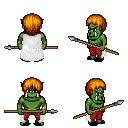
a pixel art fantasy rpg character, male body template, orc, green skin, white cape, red pants, dark blonde plain hairstyle, bracelets, black slippers, spear, four views (front, back, left, right), 2x2 character sprite sheet, small pixel art, hard edges, no anti-aliasing